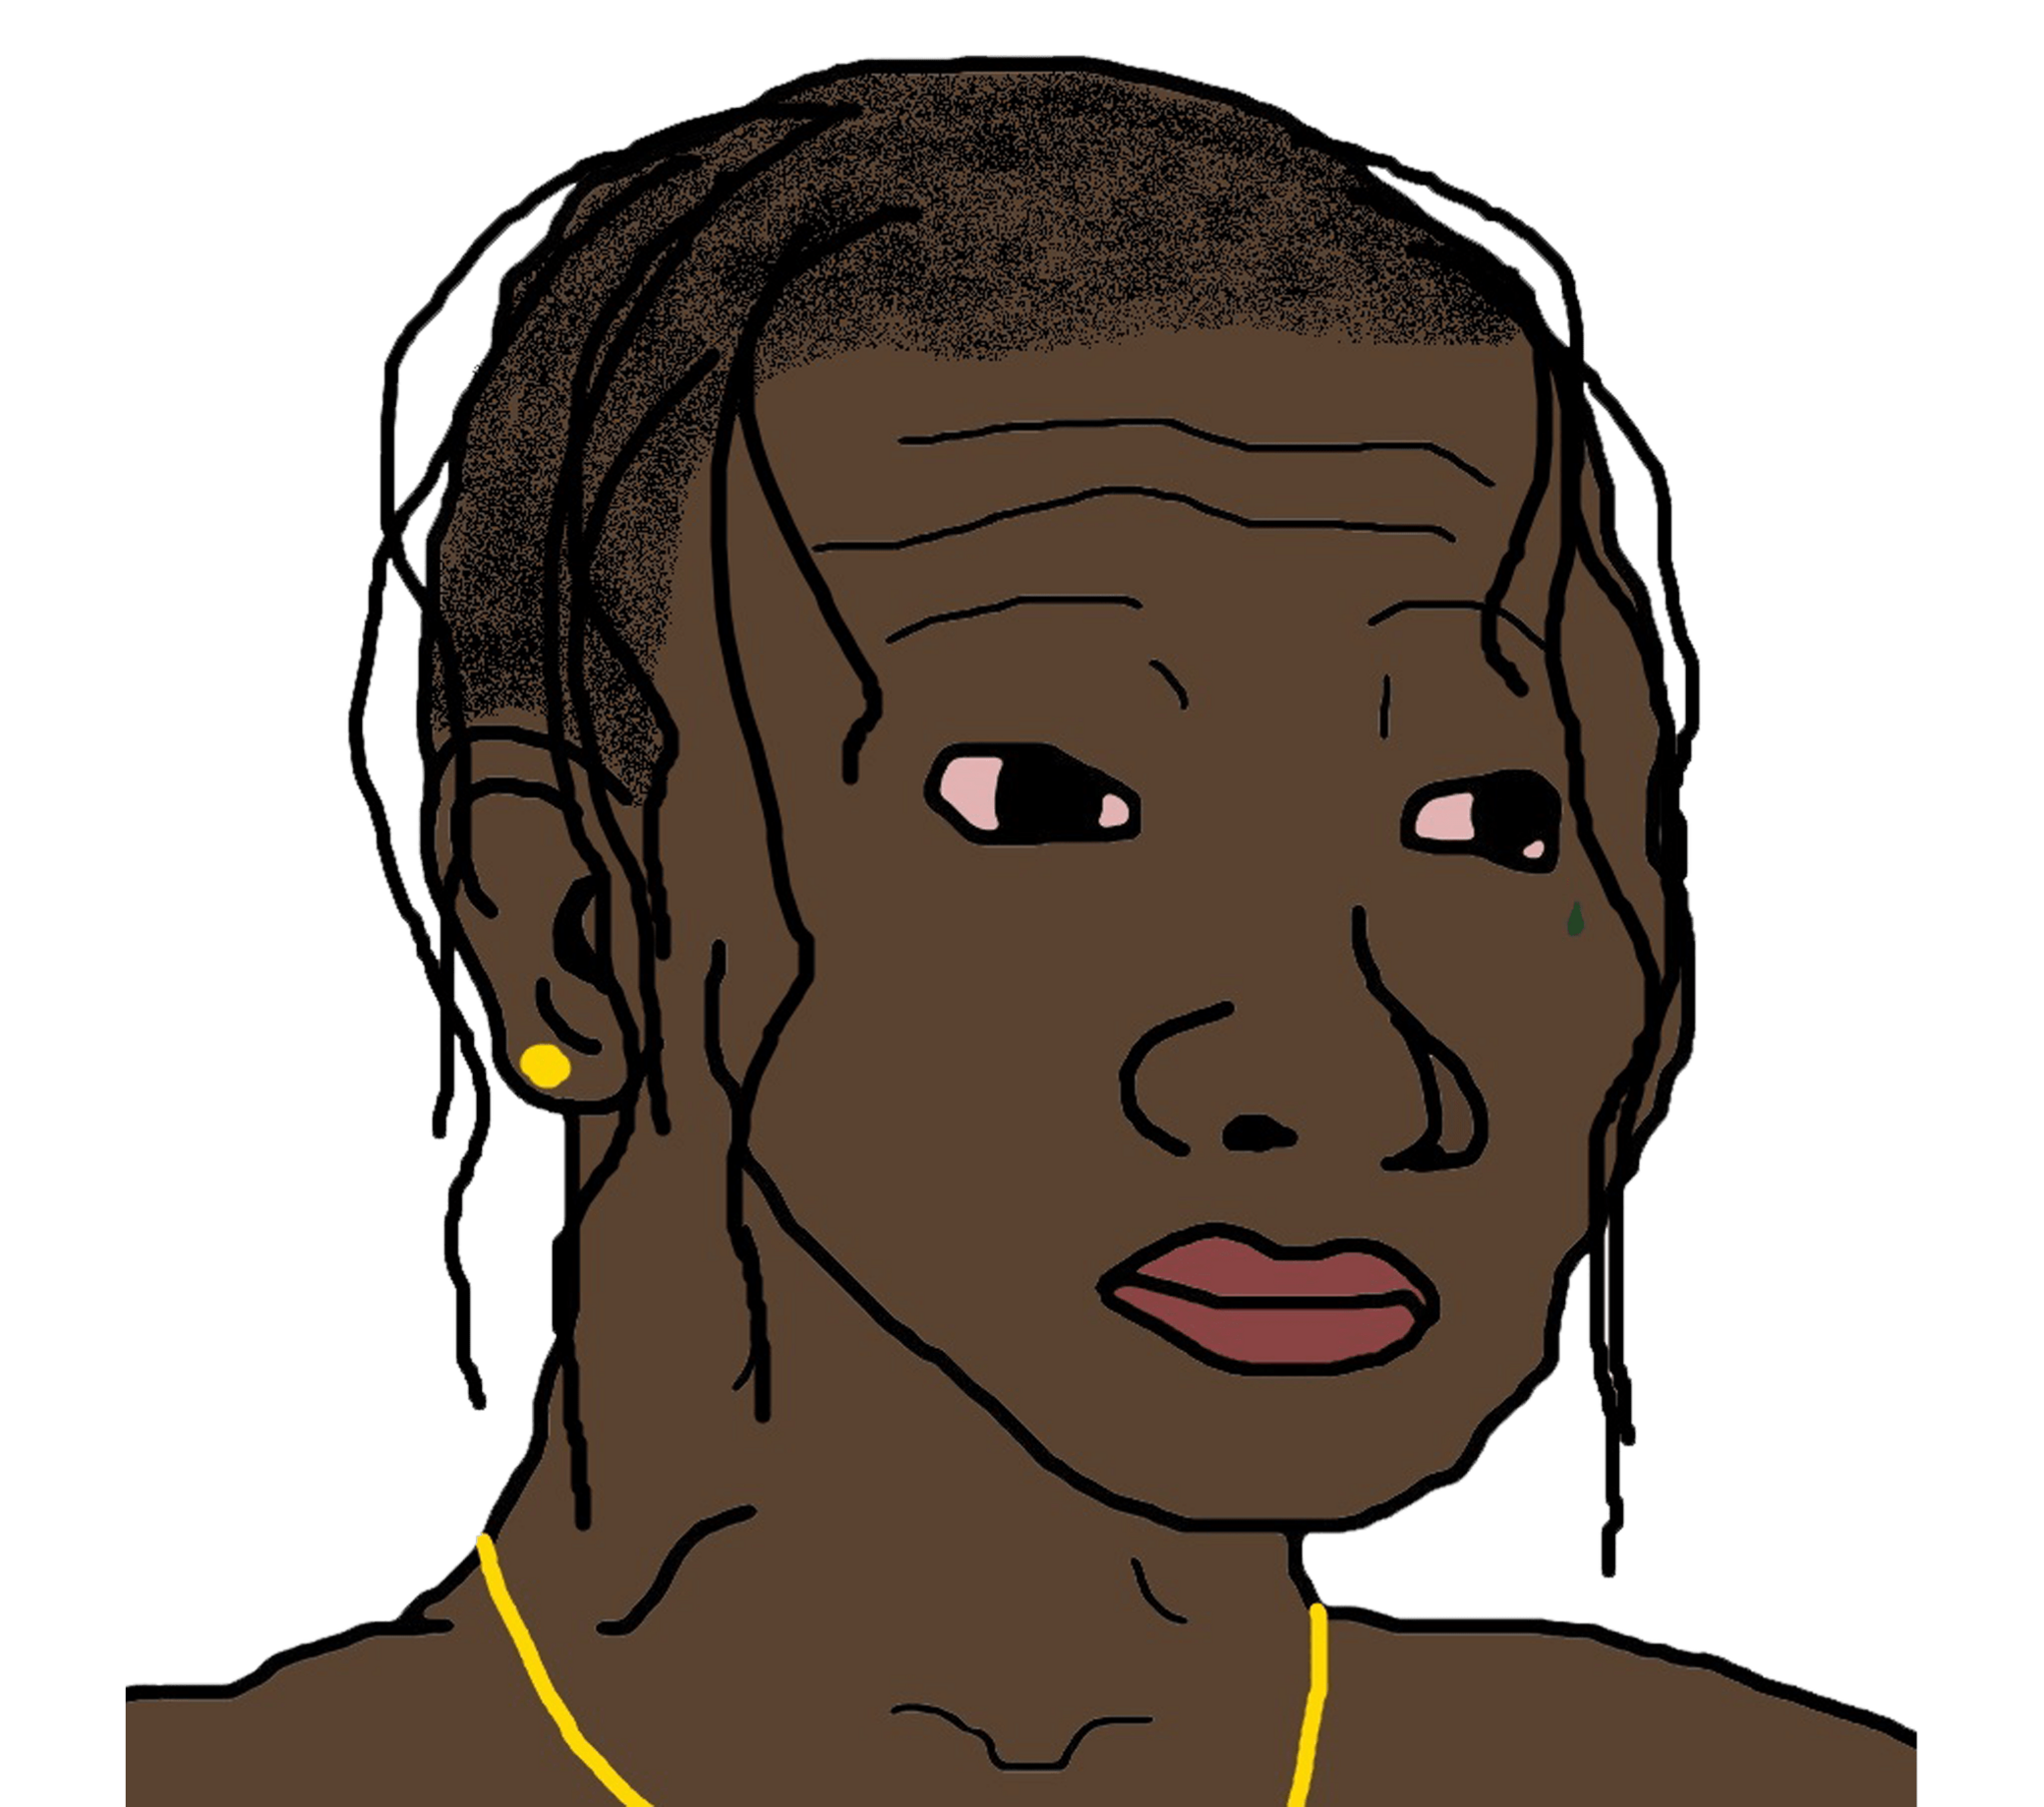
Label: 5_Blackjak